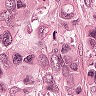
Metastatic tissue present: yes